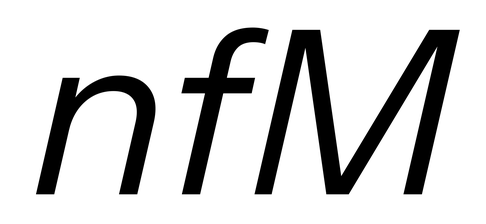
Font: InstrumentSans-Italic_Italic